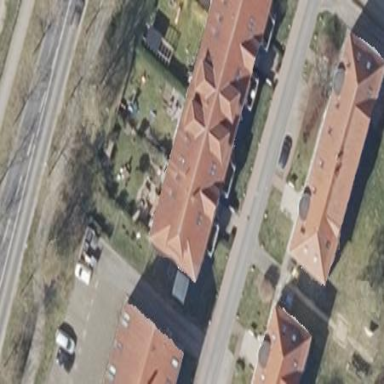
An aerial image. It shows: Building featuring apartments with half-hipped roof.